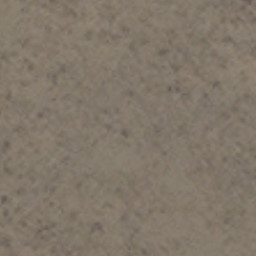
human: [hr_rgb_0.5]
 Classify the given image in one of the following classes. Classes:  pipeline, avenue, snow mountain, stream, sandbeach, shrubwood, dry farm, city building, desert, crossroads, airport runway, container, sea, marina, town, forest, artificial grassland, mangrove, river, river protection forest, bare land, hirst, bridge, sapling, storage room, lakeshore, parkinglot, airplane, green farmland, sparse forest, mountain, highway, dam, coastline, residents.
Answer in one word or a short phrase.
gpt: bare land